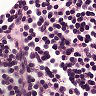
Metastatic tissue present: no